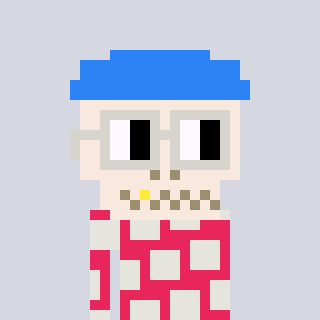
a pixel art character with square light gray glasses, a skeleton-hat-shaped head and a redpinkish-colored body on a cool background